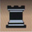
Piece: bR